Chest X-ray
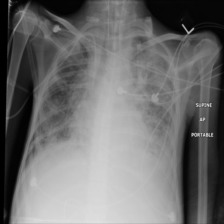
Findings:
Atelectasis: negative
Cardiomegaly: negative
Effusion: negative
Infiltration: negative
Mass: negative
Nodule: negative
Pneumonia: negative
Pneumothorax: negative
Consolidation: negative
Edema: negative
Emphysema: negative
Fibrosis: negative
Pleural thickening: negative
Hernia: negative